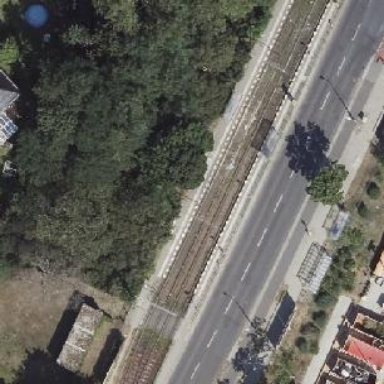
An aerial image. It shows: Tram stop position for public transport.